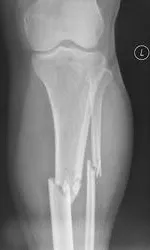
Preoperative radiograph ,radiograph immediately after incision reduction.
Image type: radiology (x_ray)